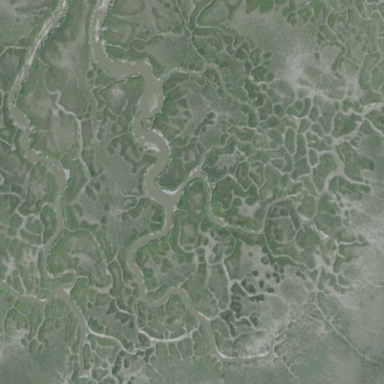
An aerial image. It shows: Saltmarsh wetland.